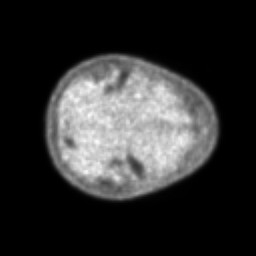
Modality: PET
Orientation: axial
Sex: female
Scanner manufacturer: ge